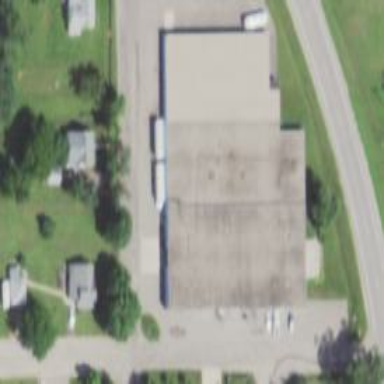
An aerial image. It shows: Manufacturing building.